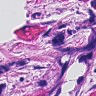
Metastatic tissue present: yes